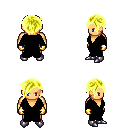
a pixel art fantasy rpg character, male body template, human, tanned skin, black robe, metal pants, gold pixie cut hairstyle, gold gloves, metal boots, four views (front, back, left, right), 2x2 character sprite sheet, small pixel art, hard edges, no anti-aliasing